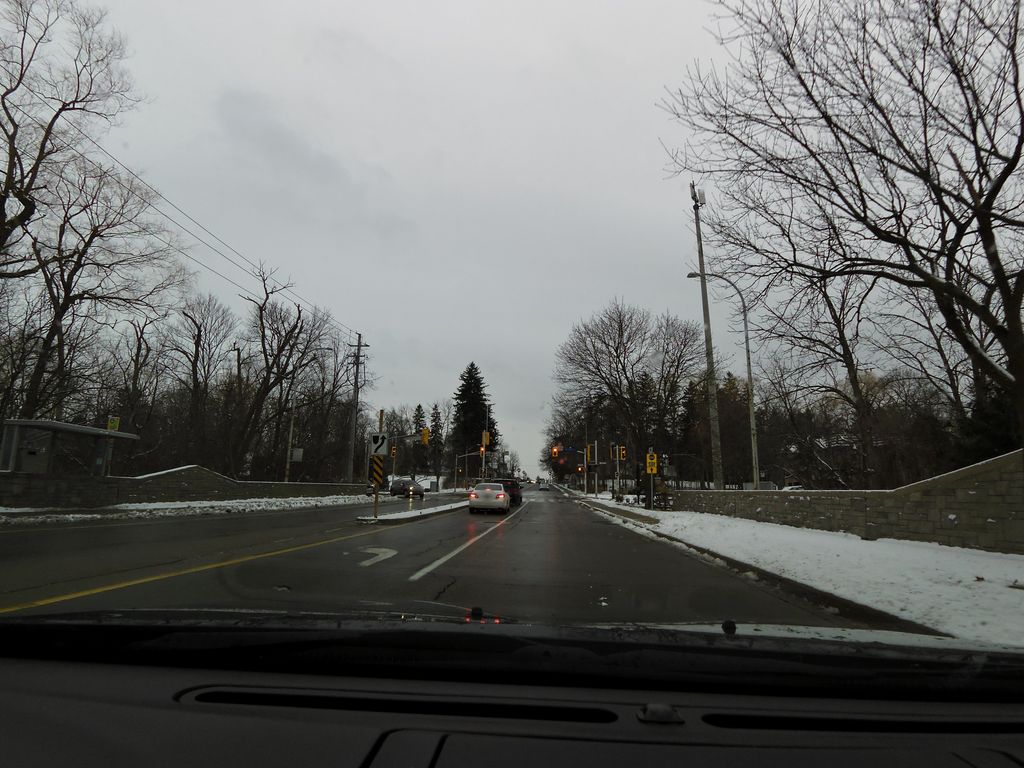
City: hamilton